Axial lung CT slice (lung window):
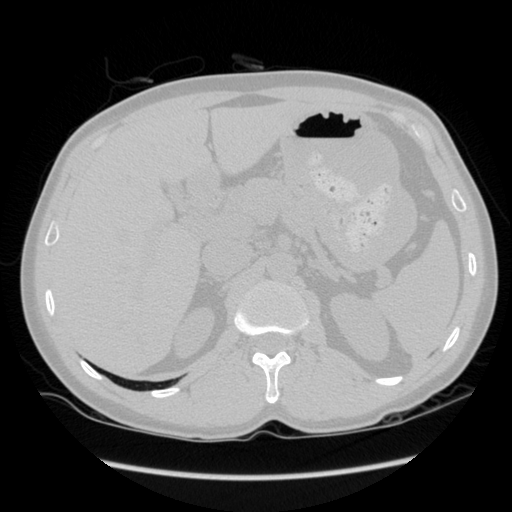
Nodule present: no